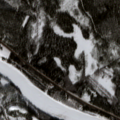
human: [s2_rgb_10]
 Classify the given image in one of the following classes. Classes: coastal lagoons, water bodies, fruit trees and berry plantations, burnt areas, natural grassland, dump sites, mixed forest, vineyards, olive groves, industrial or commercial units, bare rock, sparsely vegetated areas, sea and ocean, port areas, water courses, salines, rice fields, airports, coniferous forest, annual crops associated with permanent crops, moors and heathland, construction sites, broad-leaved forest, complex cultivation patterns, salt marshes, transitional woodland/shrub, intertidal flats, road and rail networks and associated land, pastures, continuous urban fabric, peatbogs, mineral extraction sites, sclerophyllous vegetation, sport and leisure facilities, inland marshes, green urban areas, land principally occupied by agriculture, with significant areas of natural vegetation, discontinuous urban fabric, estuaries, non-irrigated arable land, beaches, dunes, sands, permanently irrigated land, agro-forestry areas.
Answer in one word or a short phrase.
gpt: land principally occupied by agriculture, with significant areas of natural vegetation, coniferous forest, water courses